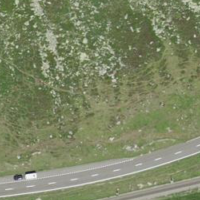
EUNIS habitat code: 26
Species observed at this site:
Montifringilla nivalis